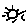
Label: sun